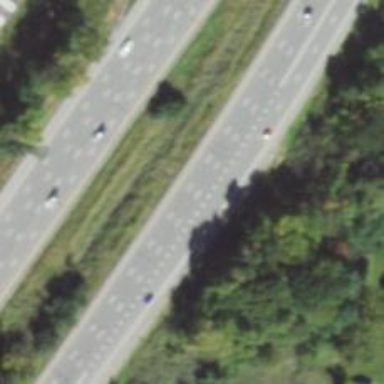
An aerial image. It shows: Asphalt motorway.